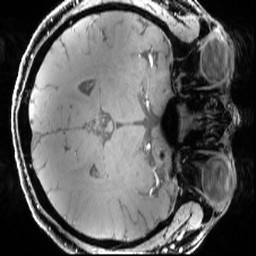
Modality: T1w
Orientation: axial
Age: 35
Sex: male
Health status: healthy
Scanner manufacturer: siemens
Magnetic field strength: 7 T
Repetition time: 4.3 s
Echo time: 0.00227 s